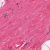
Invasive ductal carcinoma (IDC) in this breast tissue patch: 0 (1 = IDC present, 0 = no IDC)